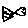
Label: fish